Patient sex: M
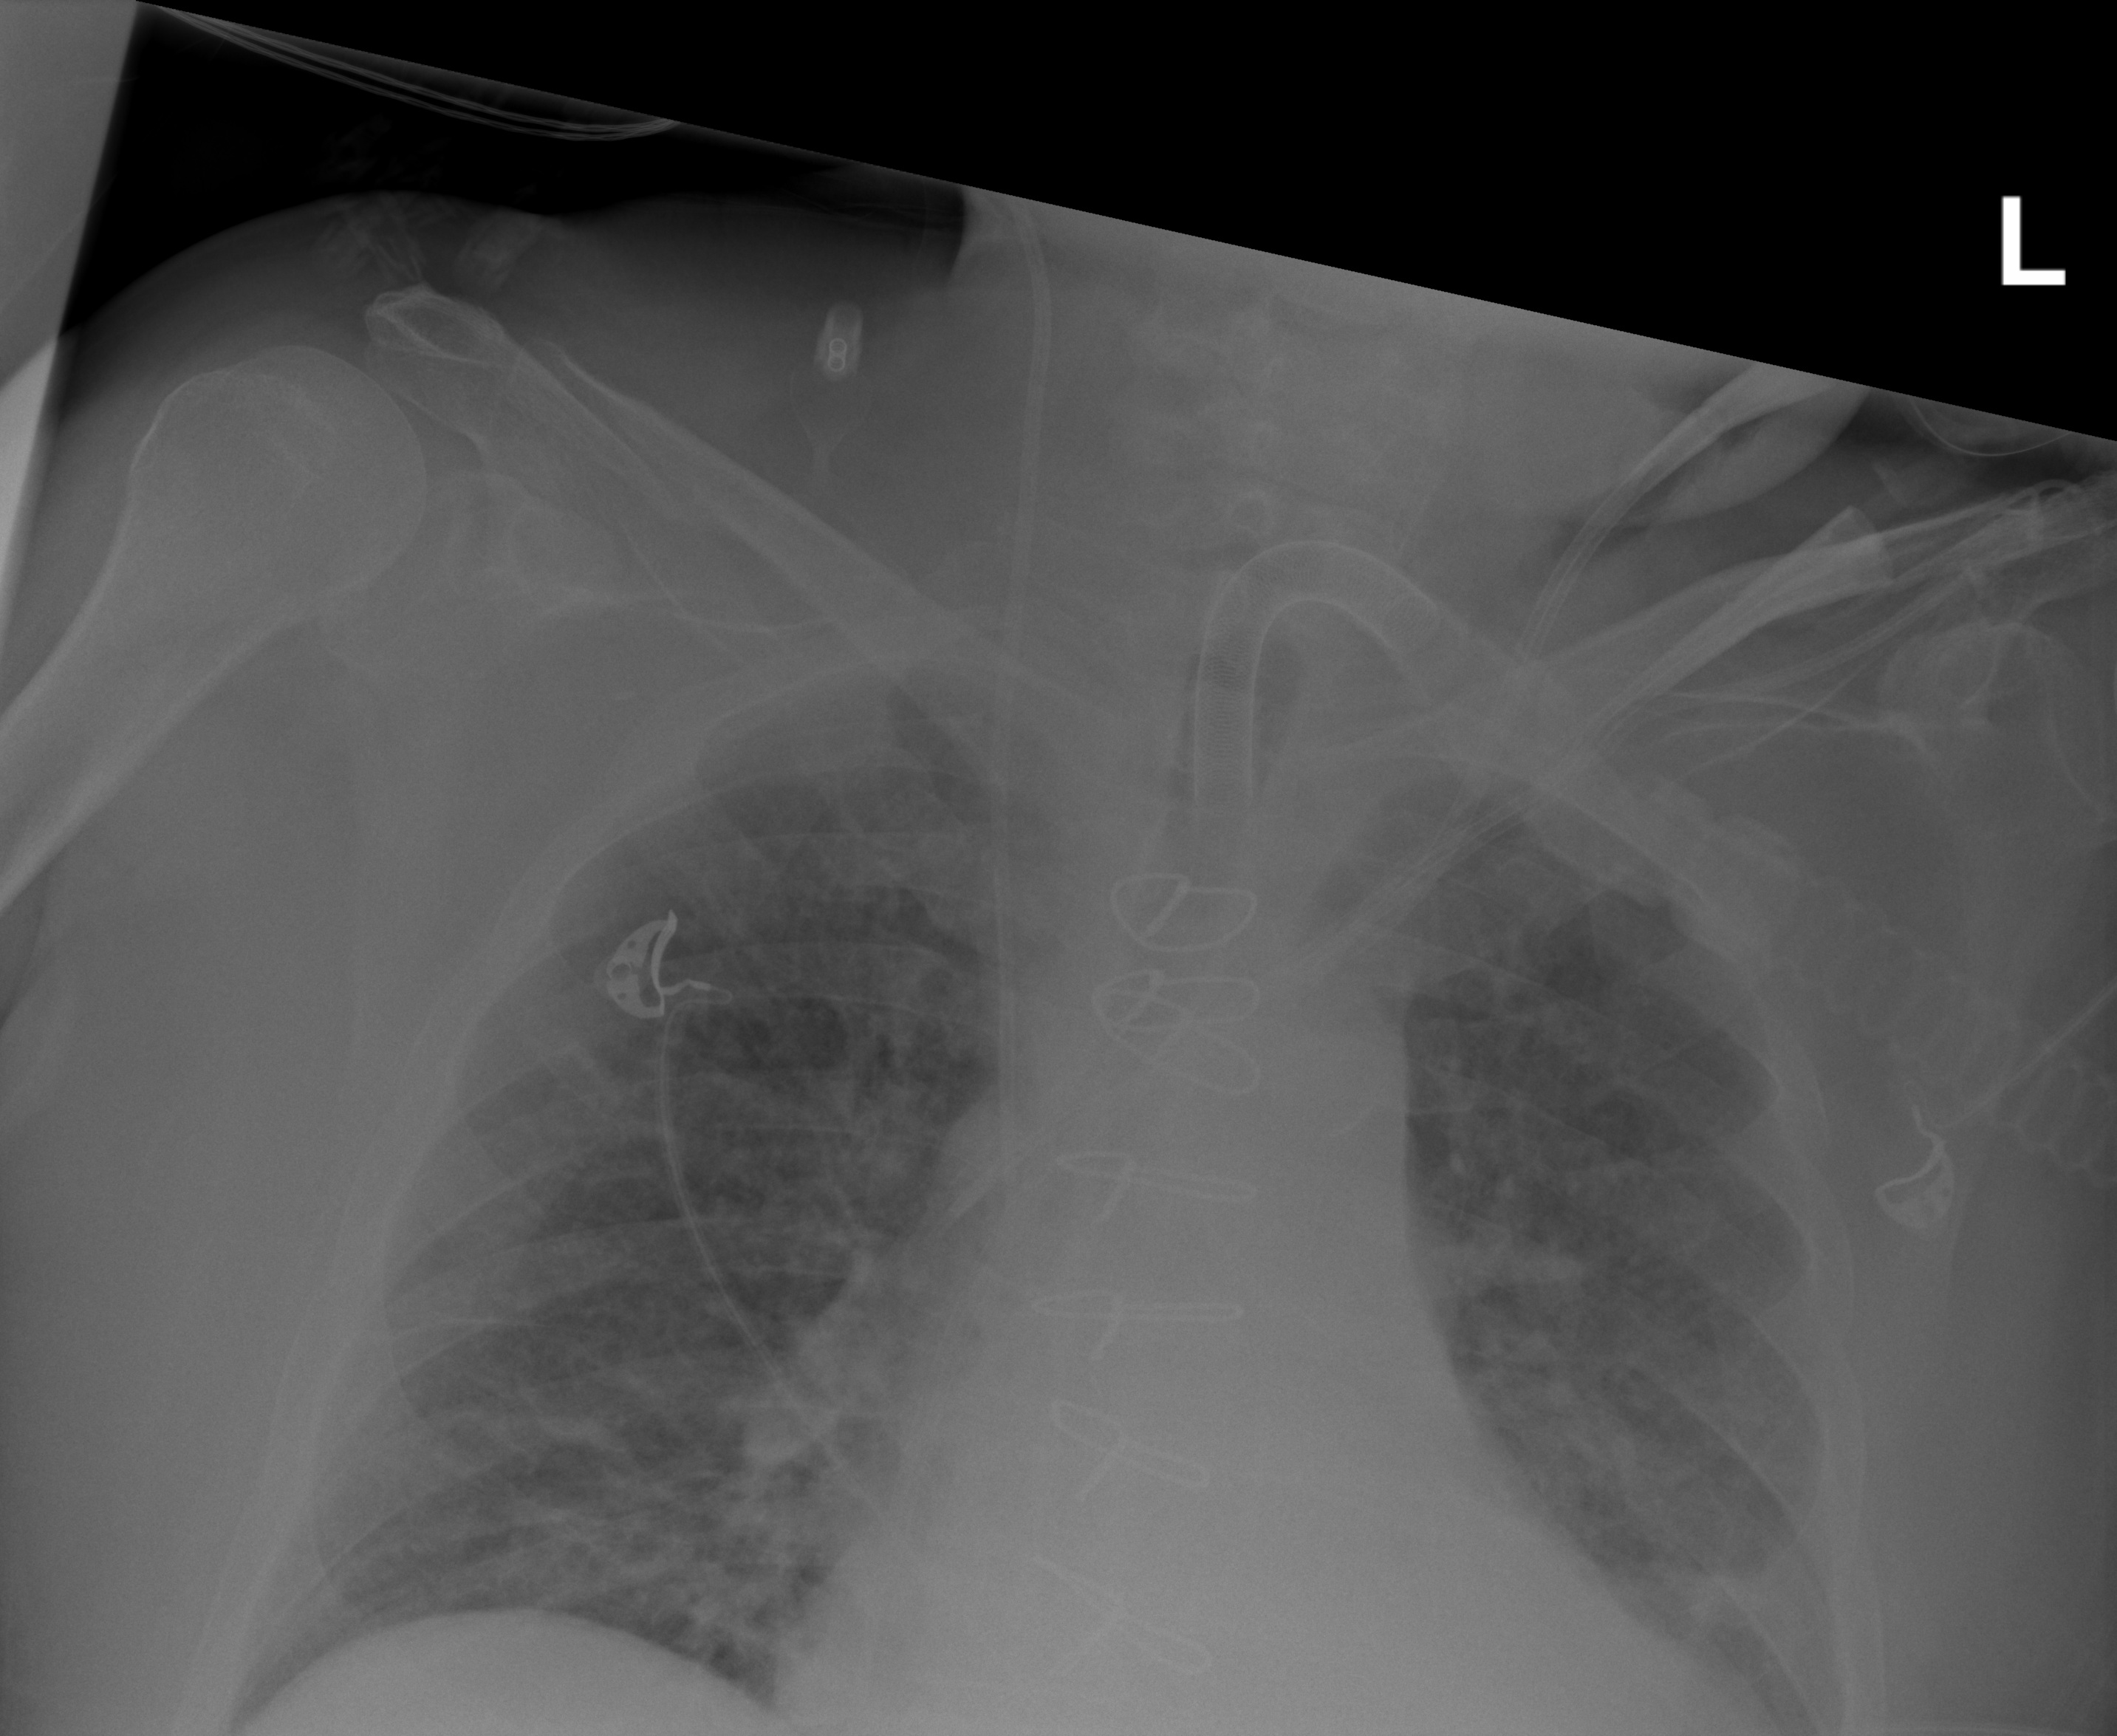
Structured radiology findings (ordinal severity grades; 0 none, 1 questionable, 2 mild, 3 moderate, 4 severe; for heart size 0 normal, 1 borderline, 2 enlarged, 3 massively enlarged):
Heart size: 2
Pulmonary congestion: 2
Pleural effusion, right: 0
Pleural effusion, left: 2
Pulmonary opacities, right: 1
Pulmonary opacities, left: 1
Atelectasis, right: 2
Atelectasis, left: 2